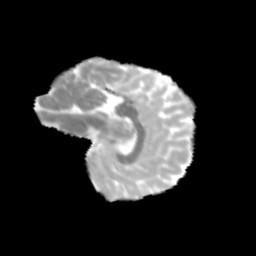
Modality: MD
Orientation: sagittal
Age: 11
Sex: male
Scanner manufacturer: siemens
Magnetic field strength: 3 T
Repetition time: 3.8 s
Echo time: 0.07 s